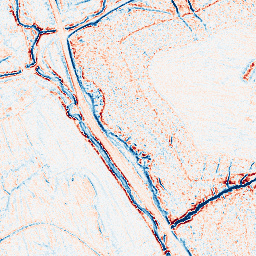
Category: edge_preserving
Decomposition family: anisotropic_diffusion
Decomposition parameters: iterations: 5
kappa: 100
gamma: 0.2
Upsampling method: regularized
Upsampling parameters: scale: 4
lambda_reg: 0.001
Upsampling scale: 4